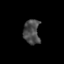
Tissue: prostate
Cell type: T cells
Senescence score: 0.3529
Nuclear area (px): 390
Mean DAPI intensity: 74.046